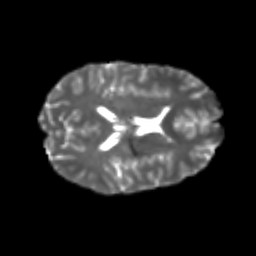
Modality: T2w
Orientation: axial
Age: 21
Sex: female
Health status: healthy
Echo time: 0.074 s